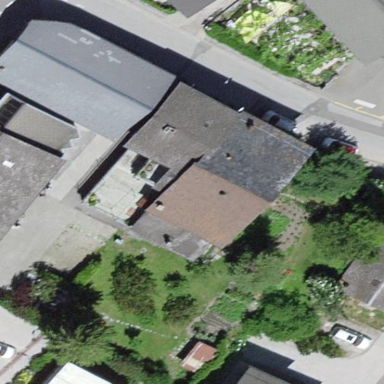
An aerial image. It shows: Restaurant building.